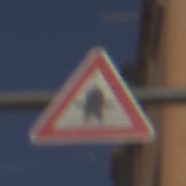
Verkehrszeichen: Vorfahrt
Umgebung: Outdoor, Urban
Tageszeit: MorningAfternoon
Wetter: Clear
Licht: Natural
Jahreszeit: NotSpecified
Kontrast: HighContrast